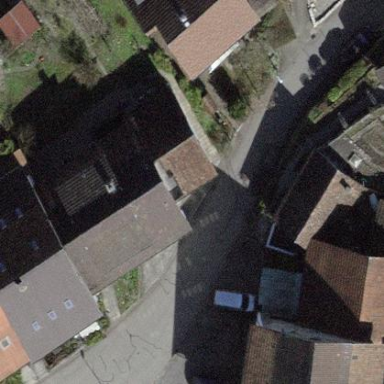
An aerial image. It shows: Terrace building.